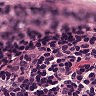
Metastatic tissue present: no